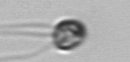
Label: flagellate_morphotype1